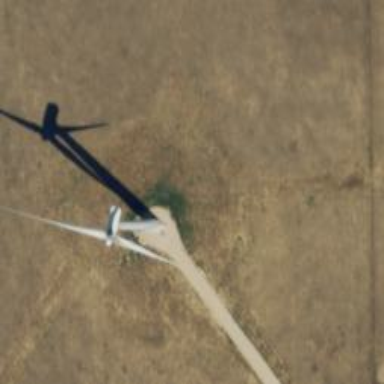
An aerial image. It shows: Wind generator in the form of horizontal axis wind turbine.